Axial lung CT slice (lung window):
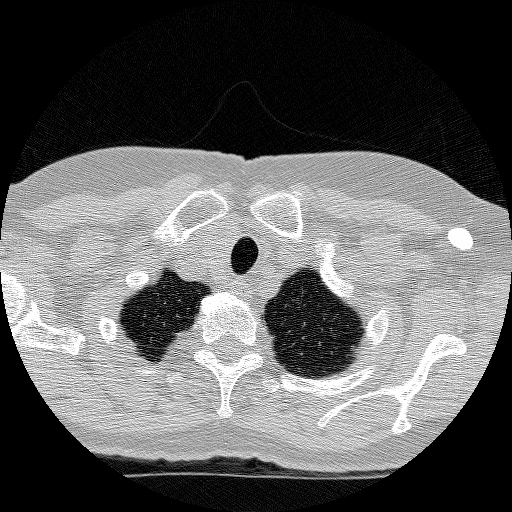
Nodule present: no